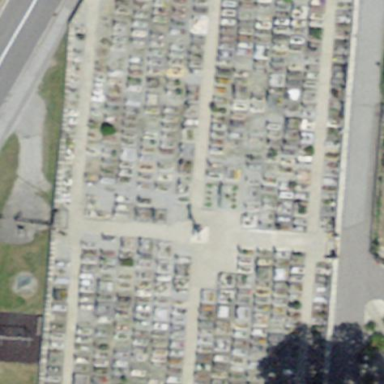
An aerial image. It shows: Cemetery.